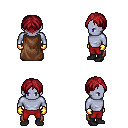
a pixel art fantasy rpg character, male body template, dark elf, purple skin, brown cape, red pants, brunette parted hairstyle, gold gloves, black shoes, four views (front, back, left, right), 2x2 character sprite sheet, small pixel art, hard edges, no anti-aliasing